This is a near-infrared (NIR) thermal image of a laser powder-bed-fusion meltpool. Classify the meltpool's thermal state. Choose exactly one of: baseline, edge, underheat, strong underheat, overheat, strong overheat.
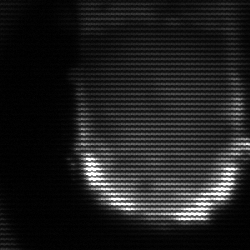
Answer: baseline